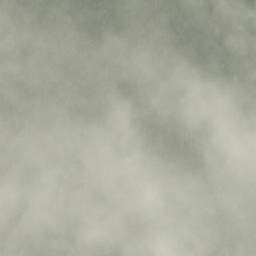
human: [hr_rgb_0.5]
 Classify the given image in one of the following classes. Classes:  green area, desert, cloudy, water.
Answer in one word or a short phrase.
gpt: cloudy